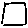
Label: square